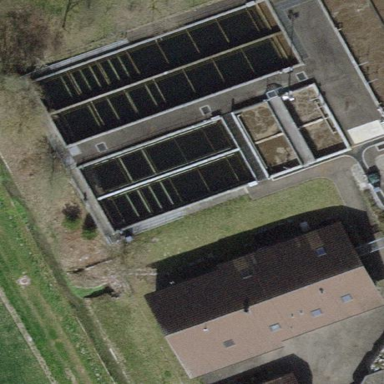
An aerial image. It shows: Image of wastewater.